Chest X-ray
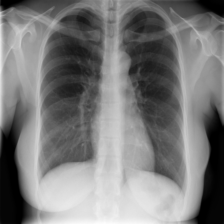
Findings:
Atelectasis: negative
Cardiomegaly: negative
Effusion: negative
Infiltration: negative
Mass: negative
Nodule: negative
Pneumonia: negative
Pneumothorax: negative
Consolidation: negative
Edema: negative
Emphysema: negative
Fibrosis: negative
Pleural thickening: negative
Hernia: negative